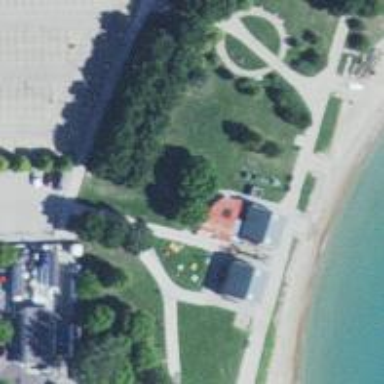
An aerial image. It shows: Lifeguard base for emergencies.